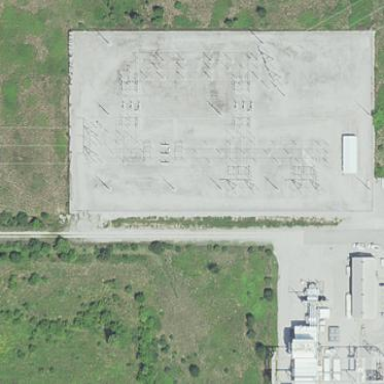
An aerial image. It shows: Power substation with transmission level designation. It is enclosed by fence.